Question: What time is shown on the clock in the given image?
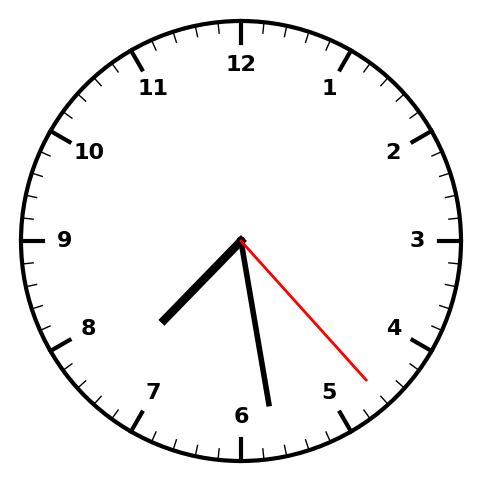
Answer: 07:28:23